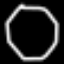
Label: octagon